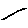
Label: line